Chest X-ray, PA view. Patient: 57 years old, sex M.
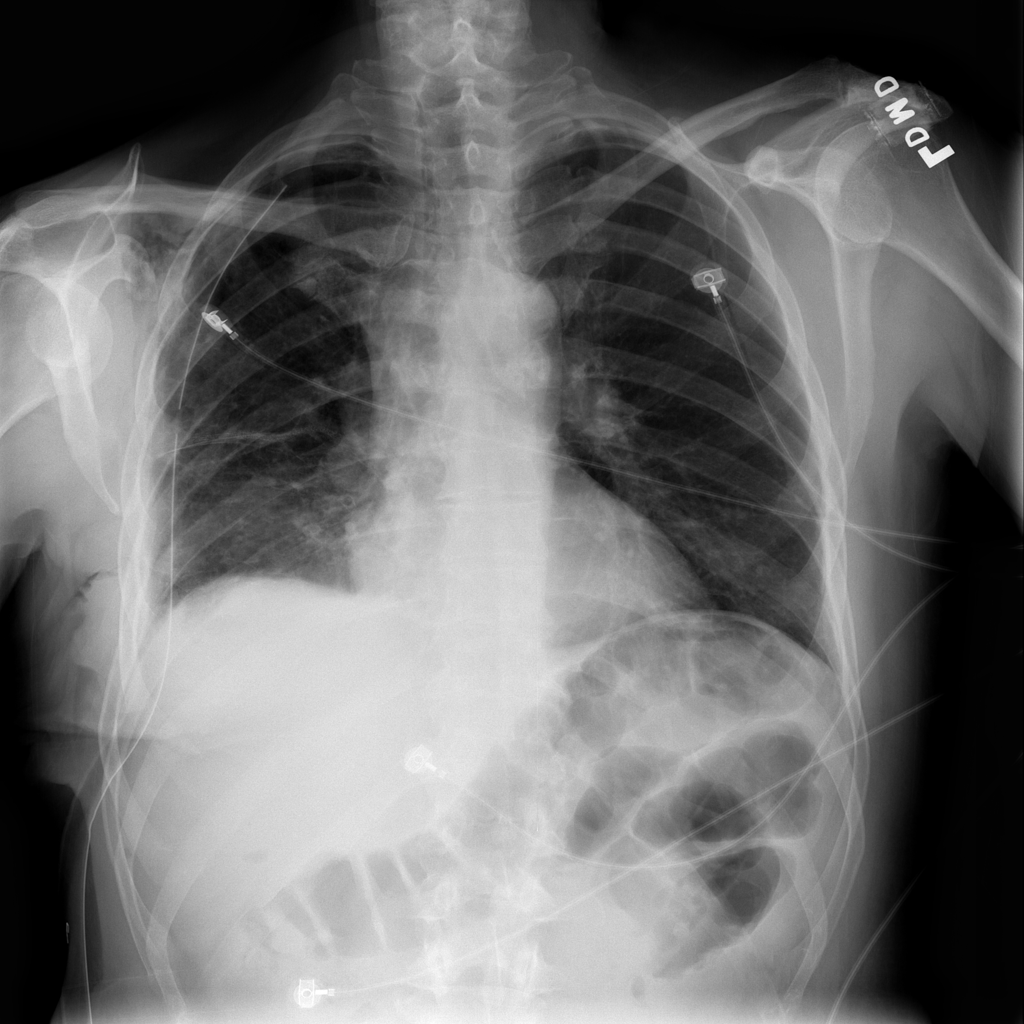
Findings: Emphysema